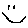
Label: smiley face